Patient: sex M, age 71
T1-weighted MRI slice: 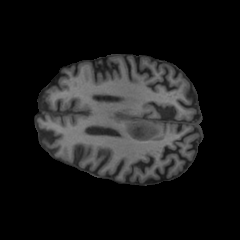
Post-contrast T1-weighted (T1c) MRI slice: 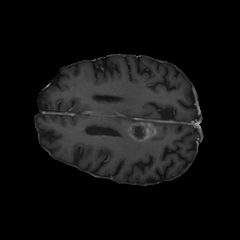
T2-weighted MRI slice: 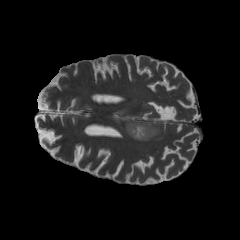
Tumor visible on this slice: yes
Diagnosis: Glioblastoma, IDH-wildtype
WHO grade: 4